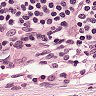
Metastatic tissue present: no